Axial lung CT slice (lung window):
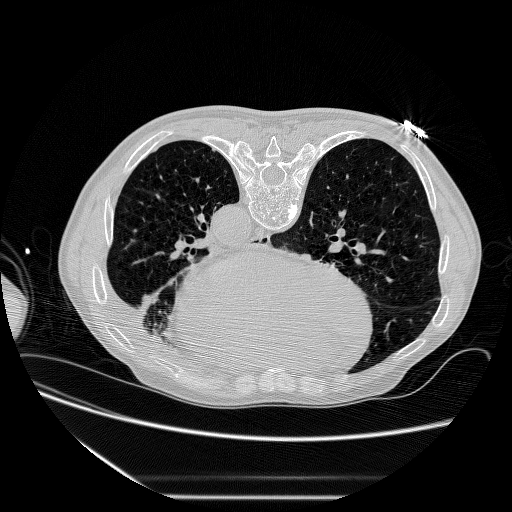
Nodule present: no